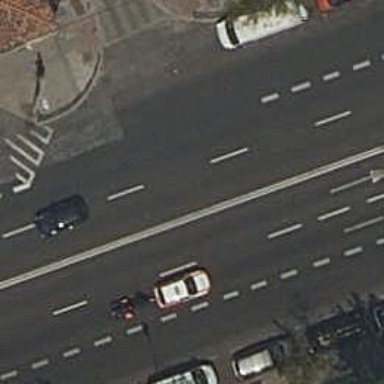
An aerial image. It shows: Asphalt road in living street.